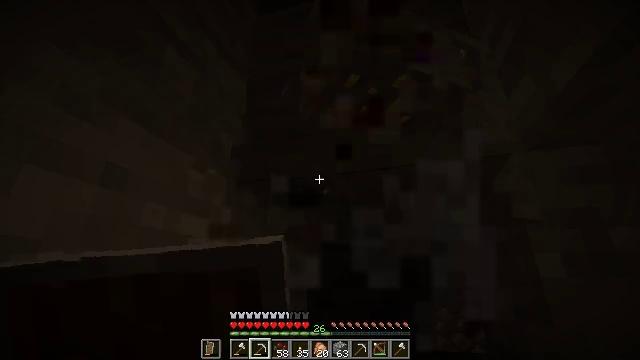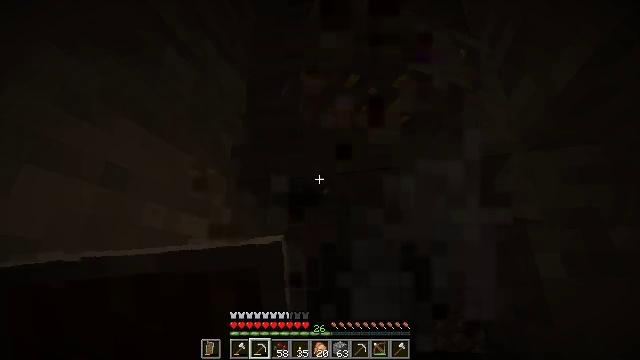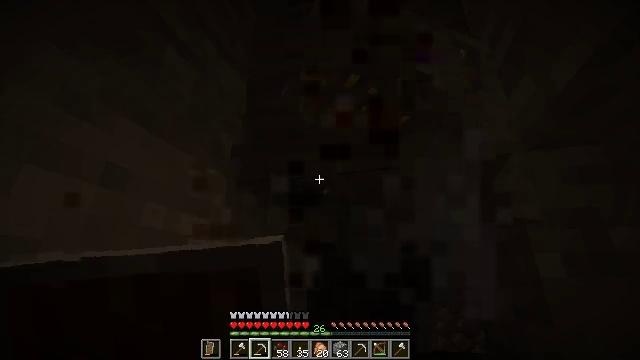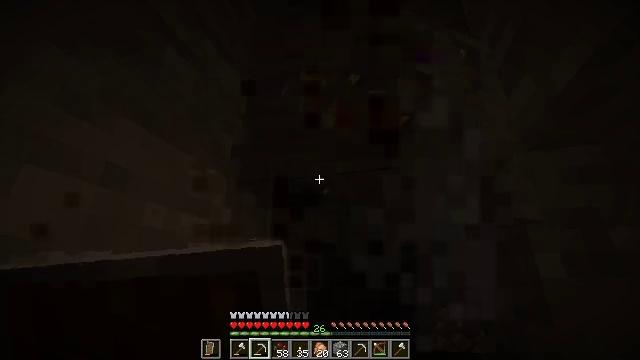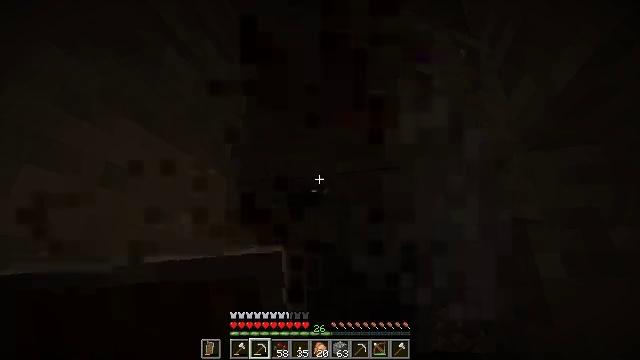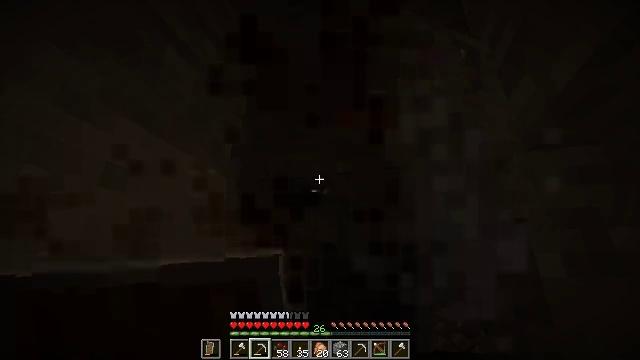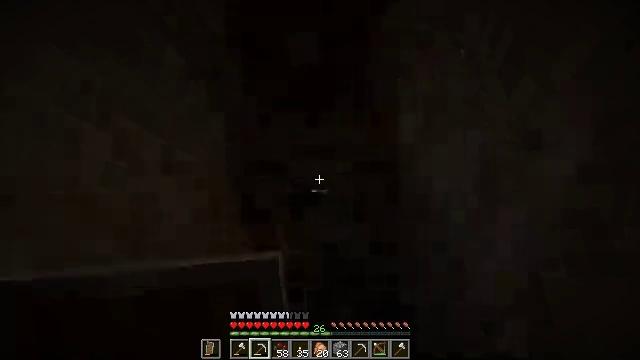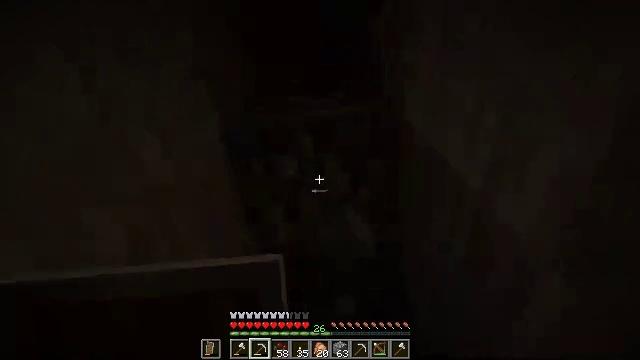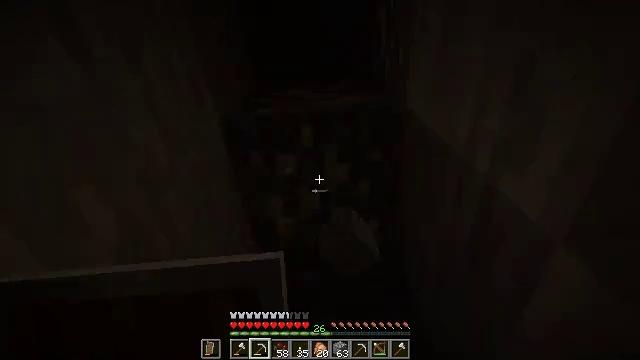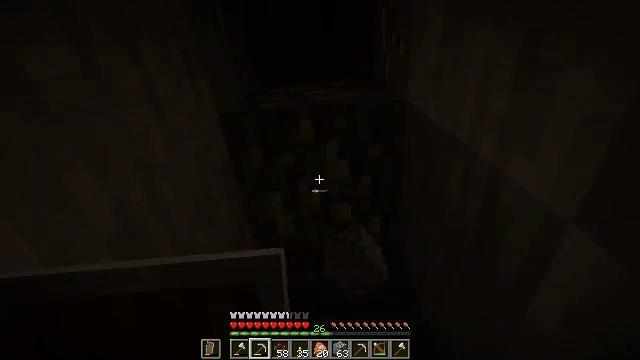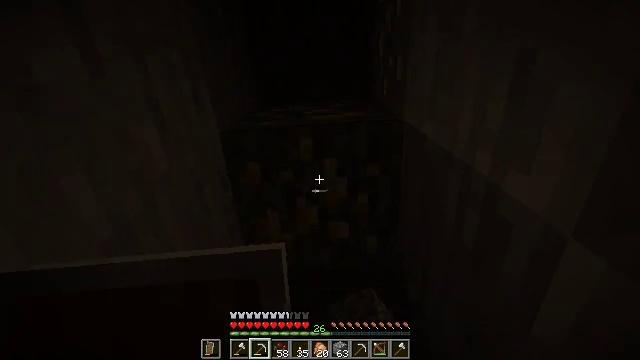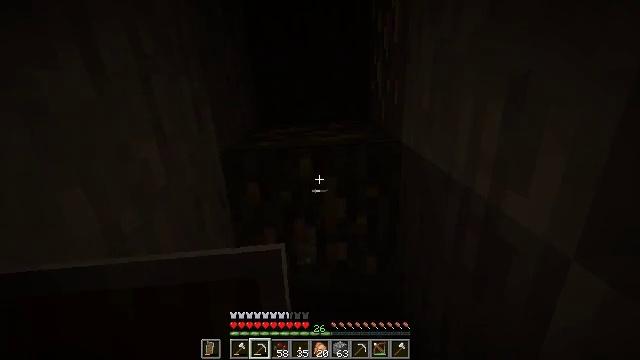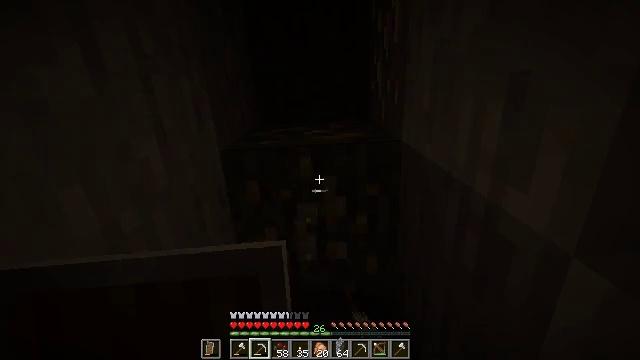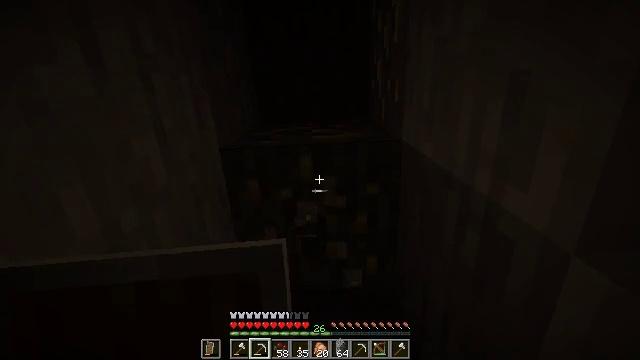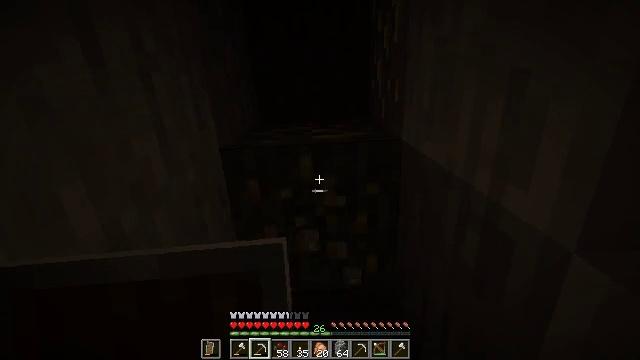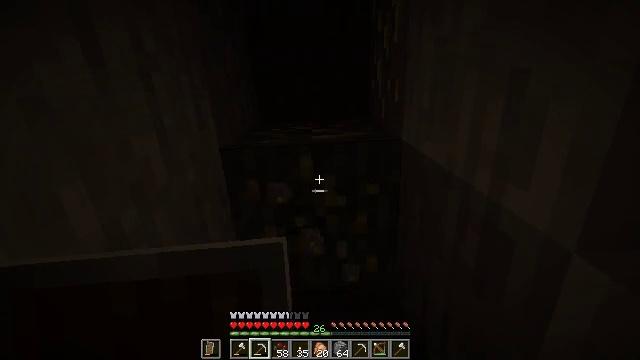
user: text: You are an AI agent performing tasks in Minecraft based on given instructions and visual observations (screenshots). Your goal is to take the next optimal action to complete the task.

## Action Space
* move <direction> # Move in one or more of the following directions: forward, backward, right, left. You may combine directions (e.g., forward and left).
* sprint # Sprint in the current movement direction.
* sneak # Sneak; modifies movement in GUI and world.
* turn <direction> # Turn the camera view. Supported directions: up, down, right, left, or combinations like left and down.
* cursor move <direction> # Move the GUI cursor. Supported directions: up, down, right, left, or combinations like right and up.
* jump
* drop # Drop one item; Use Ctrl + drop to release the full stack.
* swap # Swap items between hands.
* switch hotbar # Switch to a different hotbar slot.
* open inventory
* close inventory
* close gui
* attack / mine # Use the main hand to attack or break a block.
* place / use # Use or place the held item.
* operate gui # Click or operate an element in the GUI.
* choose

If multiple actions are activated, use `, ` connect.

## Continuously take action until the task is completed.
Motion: motion action
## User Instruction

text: Find and mine the gold ore.
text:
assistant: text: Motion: attack / mine
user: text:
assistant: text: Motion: turn up, attack / mine
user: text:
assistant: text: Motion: turn right and up, attack / mine
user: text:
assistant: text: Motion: move forward, turn right and up
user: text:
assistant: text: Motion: move forward, turn left and up
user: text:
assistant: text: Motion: move forward
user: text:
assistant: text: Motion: no_op
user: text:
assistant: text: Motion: no_op
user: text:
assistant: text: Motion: no_op
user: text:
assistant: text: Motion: turn right and up
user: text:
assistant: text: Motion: turn up, attack / mine
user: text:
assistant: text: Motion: attack / mine
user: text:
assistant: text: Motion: attack / mine
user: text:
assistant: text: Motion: attack / mine
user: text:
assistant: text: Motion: attack / mine
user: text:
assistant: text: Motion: attack / mine
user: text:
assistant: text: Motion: attack / mine
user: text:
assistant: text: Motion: attack / mine
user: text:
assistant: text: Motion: attack / mine
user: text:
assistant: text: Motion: attack / mine
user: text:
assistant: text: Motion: attack / mine
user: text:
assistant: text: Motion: attack / mine
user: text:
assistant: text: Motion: attack / mine
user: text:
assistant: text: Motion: attack / mine
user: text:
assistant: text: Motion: attack / mine
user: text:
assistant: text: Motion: attack / mine
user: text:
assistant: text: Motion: attack / mine
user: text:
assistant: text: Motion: attack / mine
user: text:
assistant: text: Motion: attack / mine
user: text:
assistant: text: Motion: attack / mine